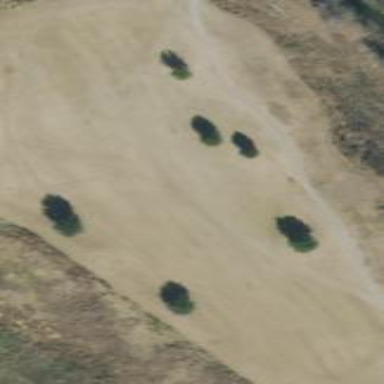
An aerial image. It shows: Golf fairway in the image.